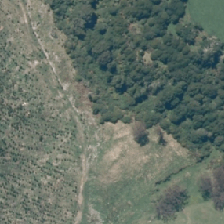
Land cover: indigenous_forest